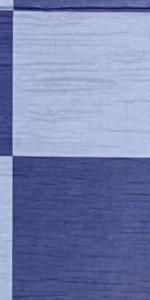
Label: Empty